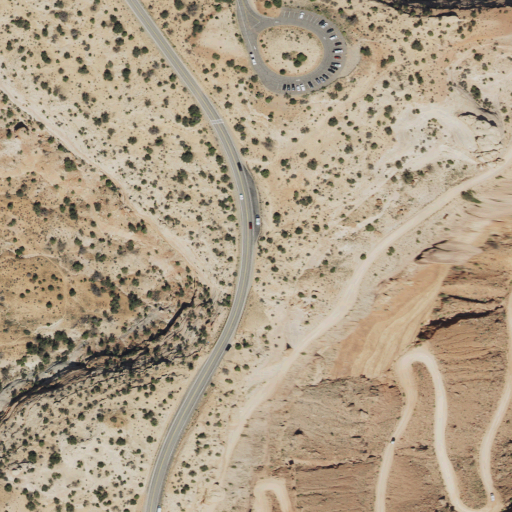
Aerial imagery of gap in Utah named The Neck containing shrub, barren land, and evergreen forest